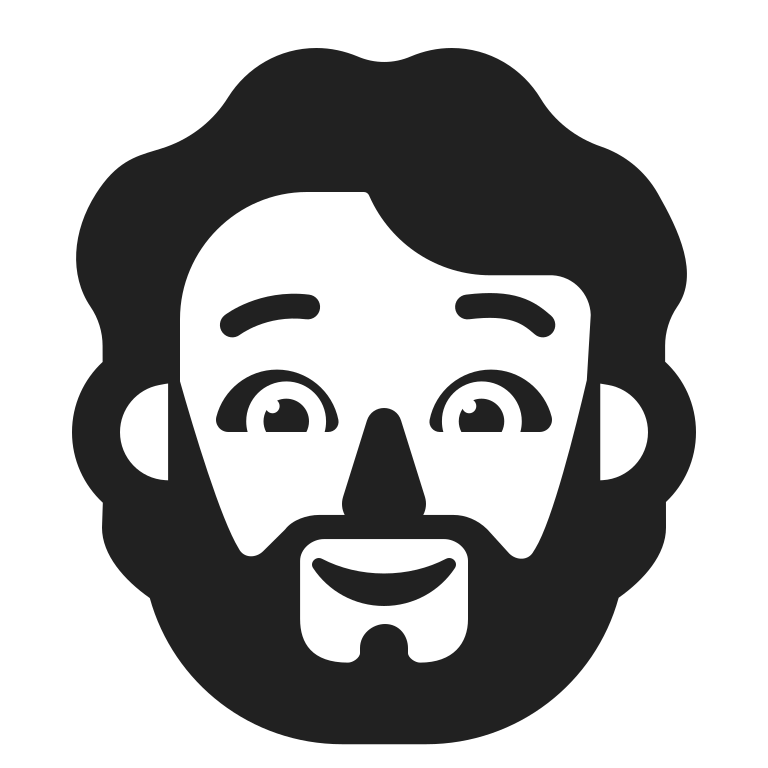
person beard high contrast default